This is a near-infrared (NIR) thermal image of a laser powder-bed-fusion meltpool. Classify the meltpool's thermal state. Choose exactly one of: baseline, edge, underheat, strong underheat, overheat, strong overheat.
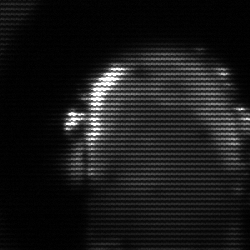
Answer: baseline